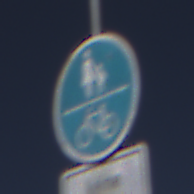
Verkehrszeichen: GemeinsamerGehUndRadweg
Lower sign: HinweisDurchVerbaleAngabe4
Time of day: MorningAfternoon
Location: Outdoor (Nature)
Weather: Clear
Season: NotSpecified
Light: Natural